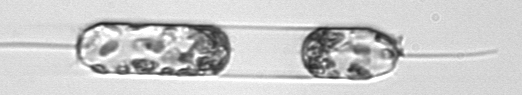
Label: Ditylum_brightwellii